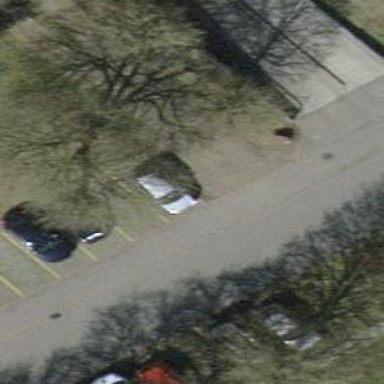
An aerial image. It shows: Asphalt sidewalk.